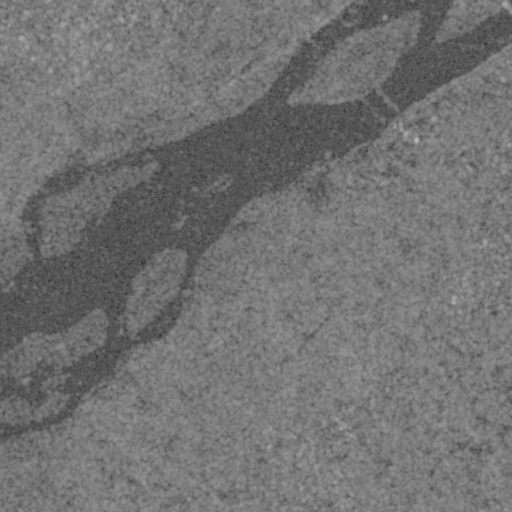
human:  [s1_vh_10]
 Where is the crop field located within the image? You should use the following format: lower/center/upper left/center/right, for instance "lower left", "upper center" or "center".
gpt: The crop field is located in the upper right of the image.
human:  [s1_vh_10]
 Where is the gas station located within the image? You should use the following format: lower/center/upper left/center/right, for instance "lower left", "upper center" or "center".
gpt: The gas station is located in the upper right of the image.
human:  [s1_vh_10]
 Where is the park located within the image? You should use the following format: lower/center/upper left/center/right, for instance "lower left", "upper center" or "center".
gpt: The park is located in the upper left of the image.
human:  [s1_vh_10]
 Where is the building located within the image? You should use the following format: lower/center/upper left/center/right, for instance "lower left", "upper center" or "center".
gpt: There is no building in the image.

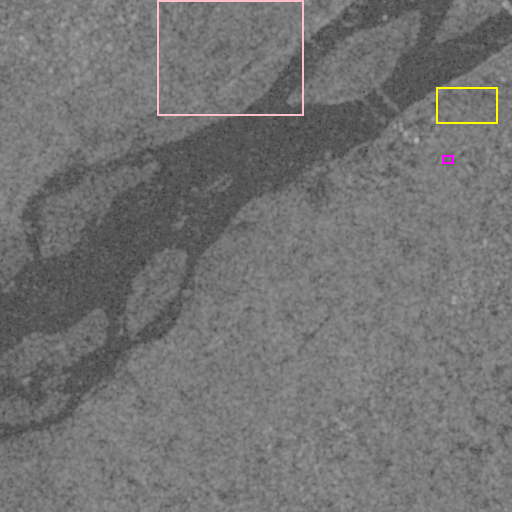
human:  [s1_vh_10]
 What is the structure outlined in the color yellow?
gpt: The structure outlined in yellow is a crop field.
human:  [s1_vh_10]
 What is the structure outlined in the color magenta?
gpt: The structure outlined in magenta is a gas station.
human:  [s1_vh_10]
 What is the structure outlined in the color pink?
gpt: The structure outlined in pink is a park.
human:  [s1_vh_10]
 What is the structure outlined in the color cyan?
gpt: There is no cyan outline.